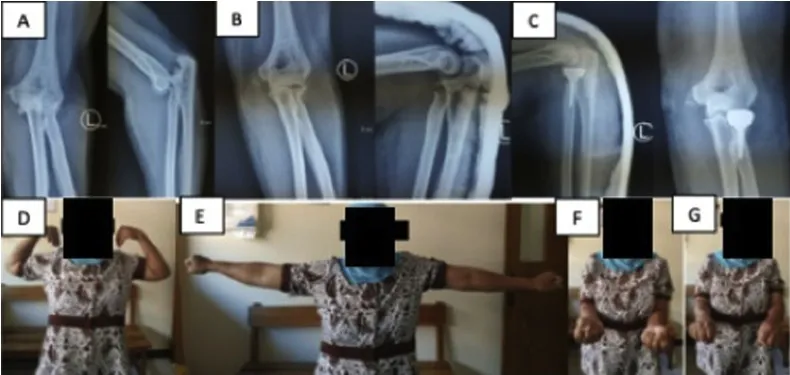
A Pre-operation AP/Lateral X-ray of the left elbow from the second patient before closed reduction was performed. The elbow was dislocated and the radial head was fractured. Thus, it is Mason type IV injury. Fig. 2B AP/Lateral X-ray of the left elbow from the same patient after closed reduction and application of posterior slab. Fig. 2C Post-operation AP/Lateral X-ray of the left elbow from the same patient. This patient was managed with prosthetic replacement of the radial head. Fig. 2D-G Active ROM evaluation of the same patient; elbow flexion of 140 ; elbow extension of 5 ; elbow supination of 80 ; elbow pronation of 70.
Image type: radiology (x_ray)